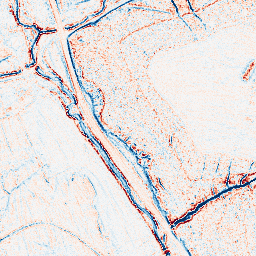
Category: edge_preserving
Decomposition family: anisotropic_diffusion
Decomposition parameters: iterations: 5
kappa: 10
gamma: 0.15
Upsampling method: sinc_blackman
Upsampling parameters: scale: 2
kernel_size: 16
Upsampling scale: 2